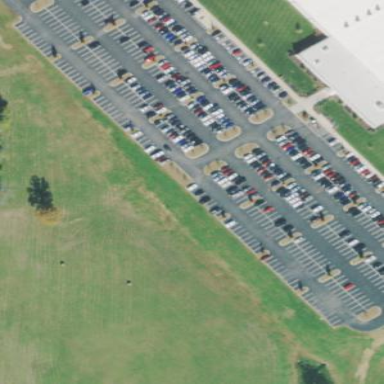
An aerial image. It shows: Parking area.